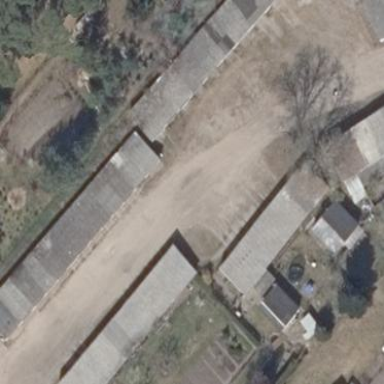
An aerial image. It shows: Area designated for garages.